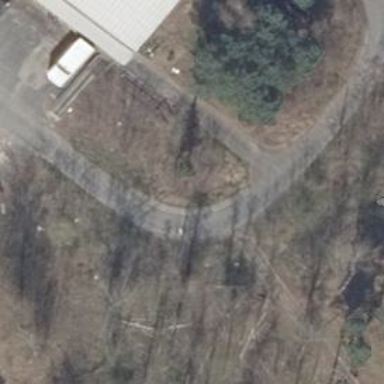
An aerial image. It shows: Concrete service road.